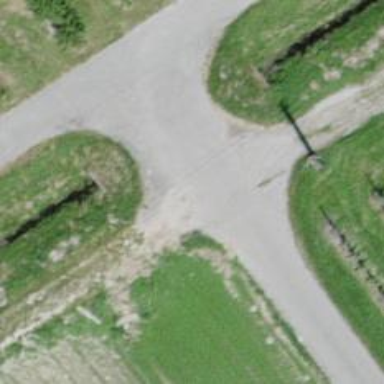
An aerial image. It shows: Unclassified road passing through agricultural land.